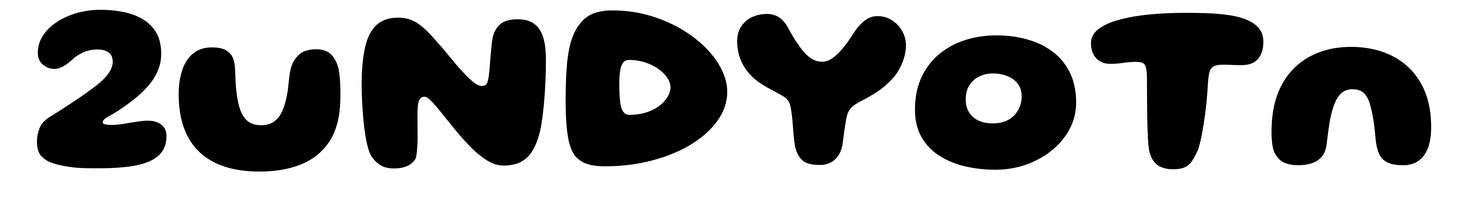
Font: Gluten_Bold